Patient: sex F, age 58
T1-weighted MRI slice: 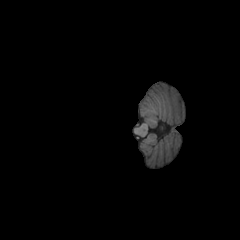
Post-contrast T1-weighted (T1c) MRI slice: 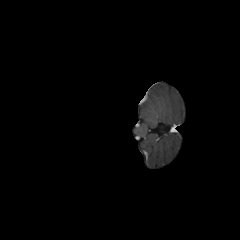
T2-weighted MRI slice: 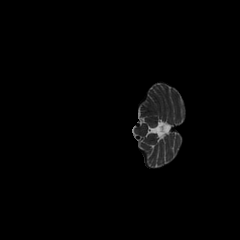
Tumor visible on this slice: no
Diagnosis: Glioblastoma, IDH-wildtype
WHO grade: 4